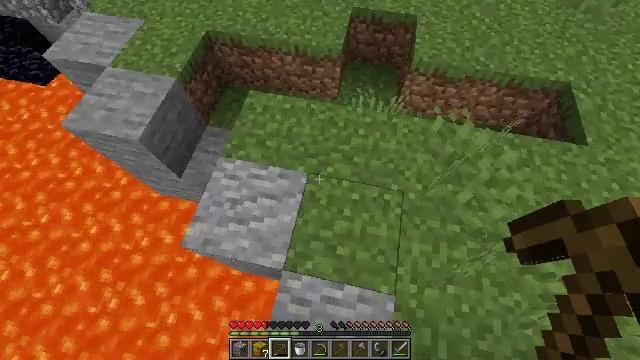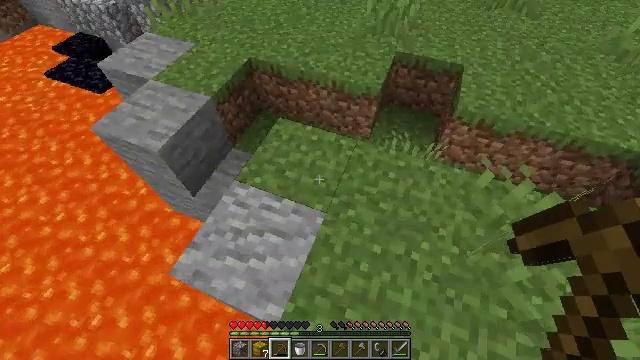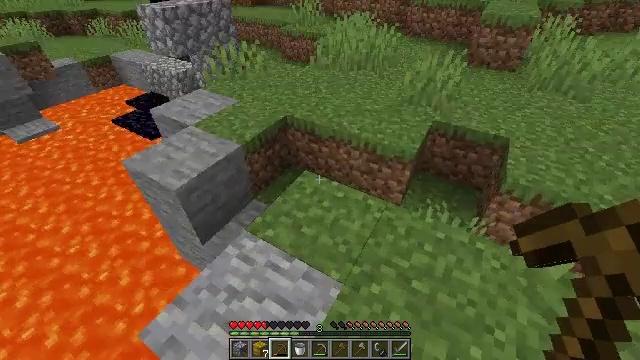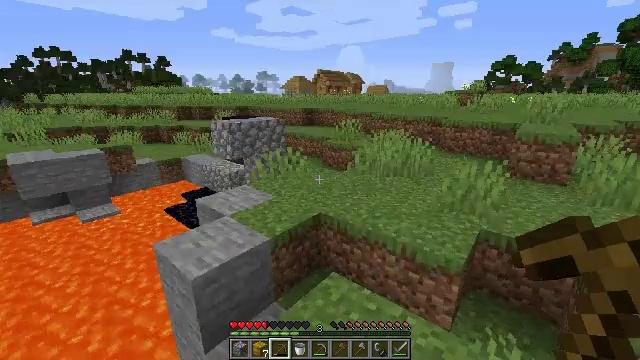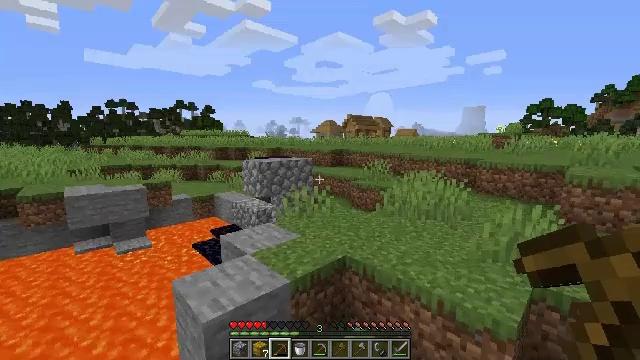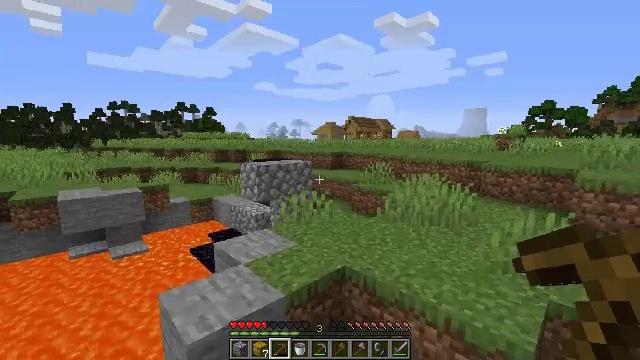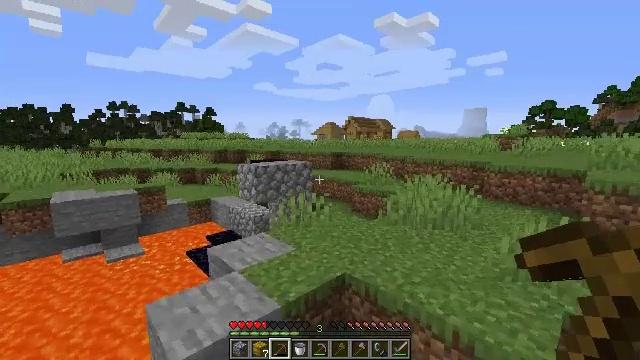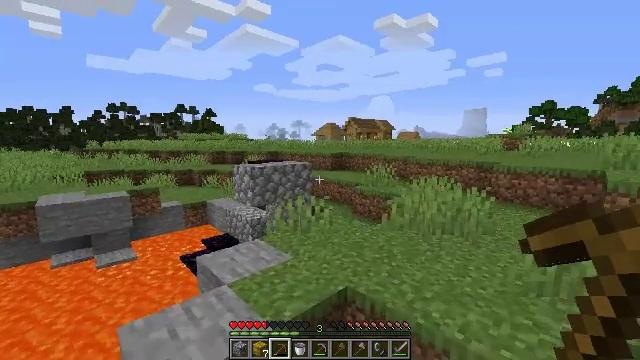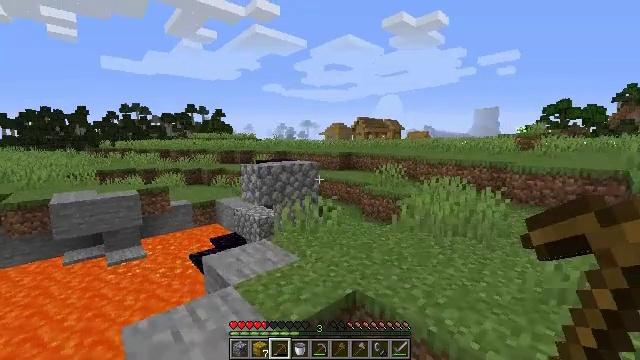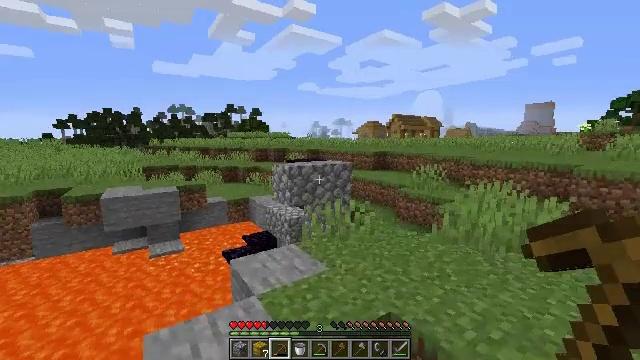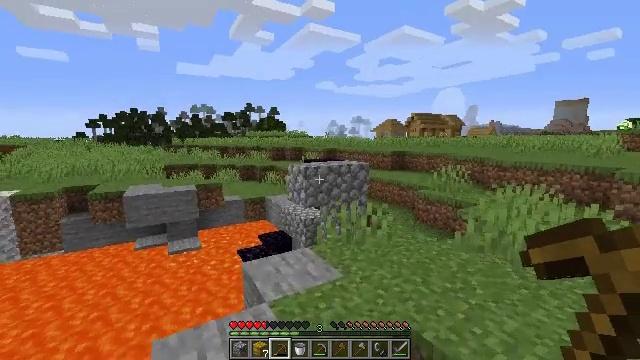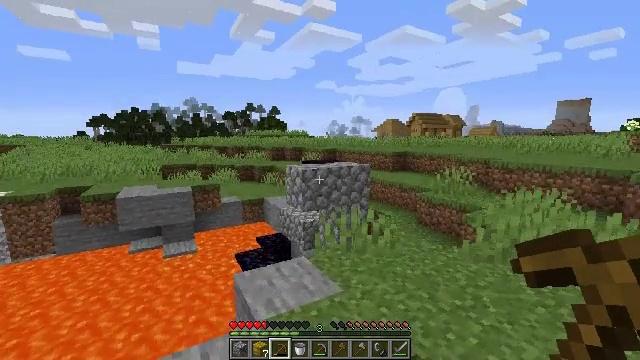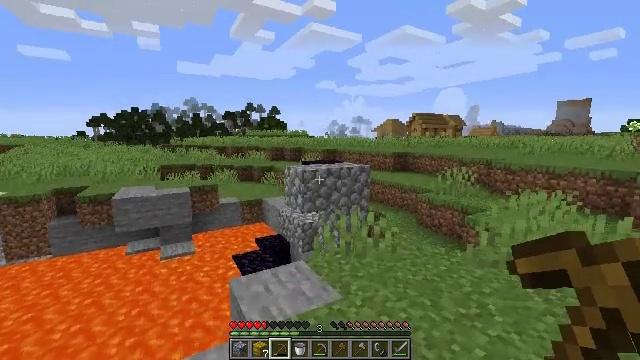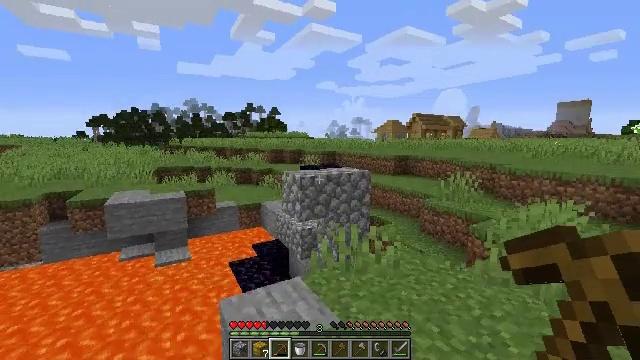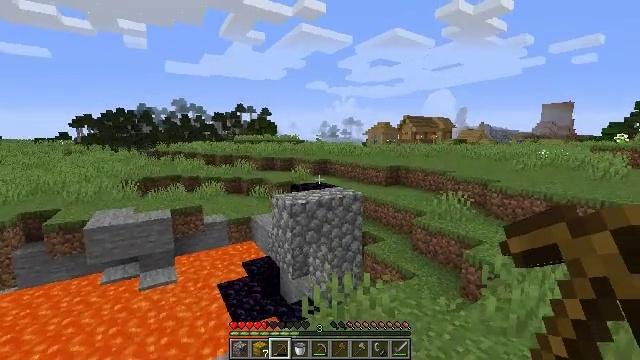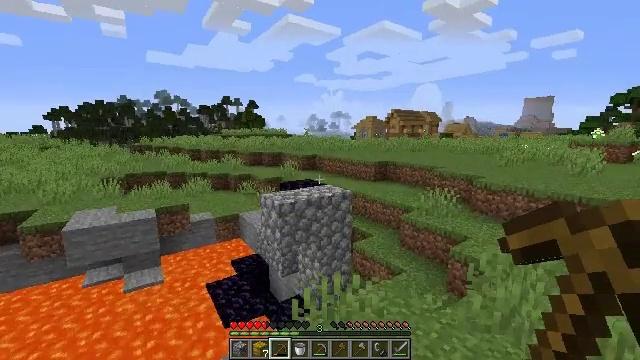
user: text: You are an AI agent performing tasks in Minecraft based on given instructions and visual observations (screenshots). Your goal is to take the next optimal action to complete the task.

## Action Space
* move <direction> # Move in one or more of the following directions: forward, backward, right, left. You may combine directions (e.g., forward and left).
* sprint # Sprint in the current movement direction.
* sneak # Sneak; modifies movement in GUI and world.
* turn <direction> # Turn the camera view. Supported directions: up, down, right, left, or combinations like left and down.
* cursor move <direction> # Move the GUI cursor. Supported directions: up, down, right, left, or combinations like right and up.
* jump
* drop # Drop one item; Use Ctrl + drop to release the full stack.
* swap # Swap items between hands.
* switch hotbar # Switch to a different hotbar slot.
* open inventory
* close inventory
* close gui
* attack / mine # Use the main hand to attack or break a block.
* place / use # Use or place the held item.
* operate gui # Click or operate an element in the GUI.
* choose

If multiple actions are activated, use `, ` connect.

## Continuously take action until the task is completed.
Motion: motion action
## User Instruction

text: Mine cobblestone underground.
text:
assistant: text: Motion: move forward, turn left and up
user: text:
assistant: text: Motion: move forward, turn left and up
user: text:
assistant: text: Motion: move forward, turn left and up
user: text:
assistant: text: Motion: move forward, turn left and up
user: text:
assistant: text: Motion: move forward
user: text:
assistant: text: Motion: move forward
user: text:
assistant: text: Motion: move forward
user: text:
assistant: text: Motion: move forward, turn left
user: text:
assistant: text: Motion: move forward, turn left
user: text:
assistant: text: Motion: move forward, turn left
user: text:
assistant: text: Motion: move forward
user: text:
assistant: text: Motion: move forward
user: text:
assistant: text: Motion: move forward, jump
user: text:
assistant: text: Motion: move forward, turn right, jump
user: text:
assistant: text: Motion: move forward, turn right and down, jump
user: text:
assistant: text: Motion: move forward, turn right and down, jump
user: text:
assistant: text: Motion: move forward, turn right
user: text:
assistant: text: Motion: turn right and down
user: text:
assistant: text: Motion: no_op
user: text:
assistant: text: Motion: turn right
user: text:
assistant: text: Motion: no_op
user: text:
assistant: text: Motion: no_op
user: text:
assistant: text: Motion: turn right and down
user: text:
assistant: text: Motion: turn right and down
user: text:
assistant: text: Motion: turn right and down
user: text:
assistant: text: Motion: turn right and down
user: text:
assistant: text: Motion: move forward, turn down
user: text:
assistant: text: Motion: move forward, turn down
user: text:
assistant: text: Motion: move forward, turn left and down
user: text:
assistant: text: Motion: move forward, turn left